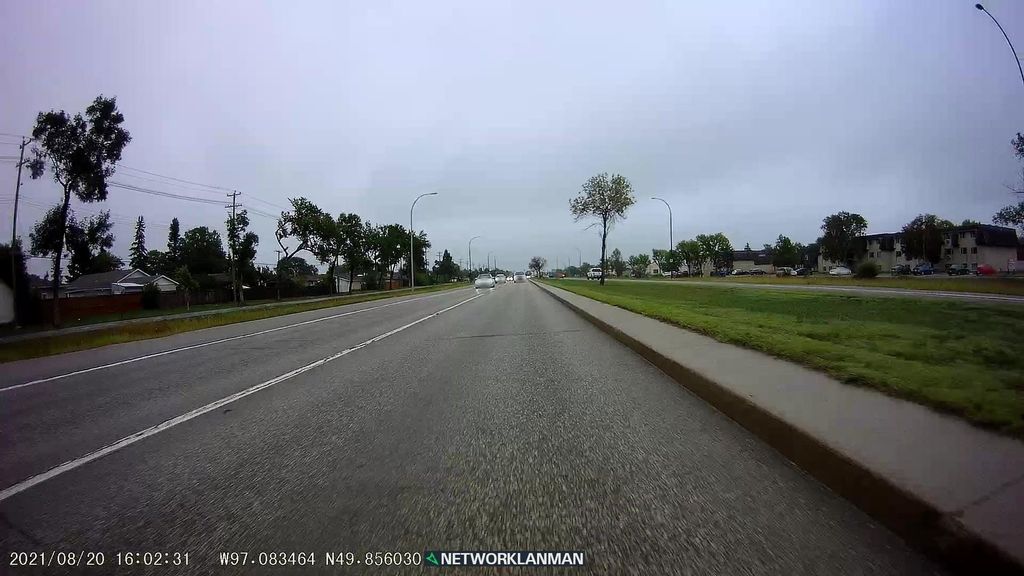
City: winnipeg